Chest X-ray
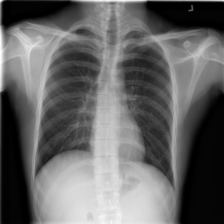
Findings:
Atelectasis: negative
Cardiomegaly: negative
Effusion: negative
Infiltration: negative
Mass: negative
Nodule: negative
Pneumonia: negative
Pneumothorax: negative
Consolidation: negative
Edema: negative
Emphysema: negative
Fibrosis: negative
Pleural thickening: negative
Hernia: negative